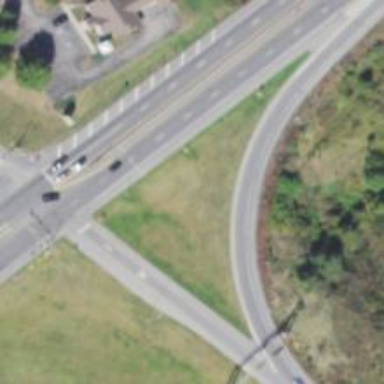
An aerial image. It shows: Trunk link road with asphalt surface.